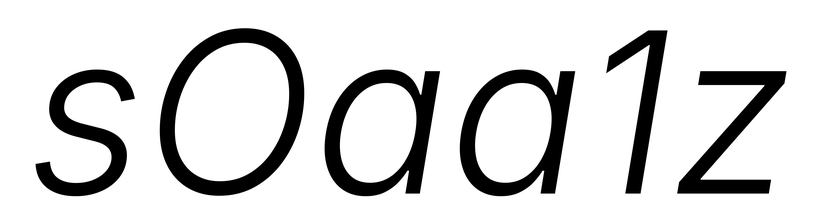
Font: Inter-Italic_Light_Italic